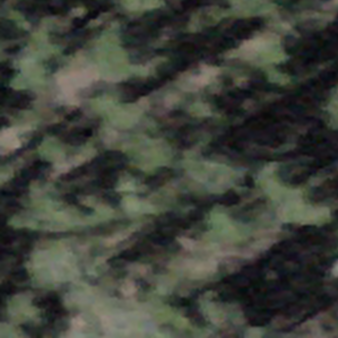
Label: other